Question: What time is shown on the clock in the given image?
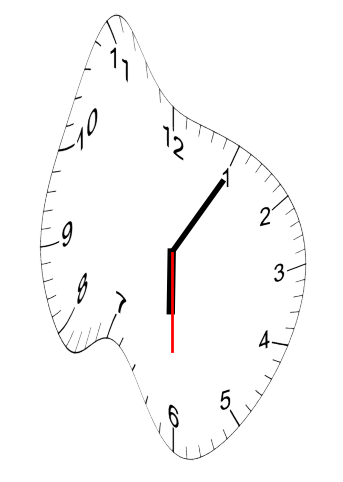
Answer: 06:05:30